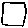
Label: square